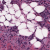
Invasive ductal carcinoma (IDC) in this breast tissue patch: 1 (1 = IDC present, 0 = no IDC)